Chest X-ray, AP view. Patient: 35 years old, sex M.
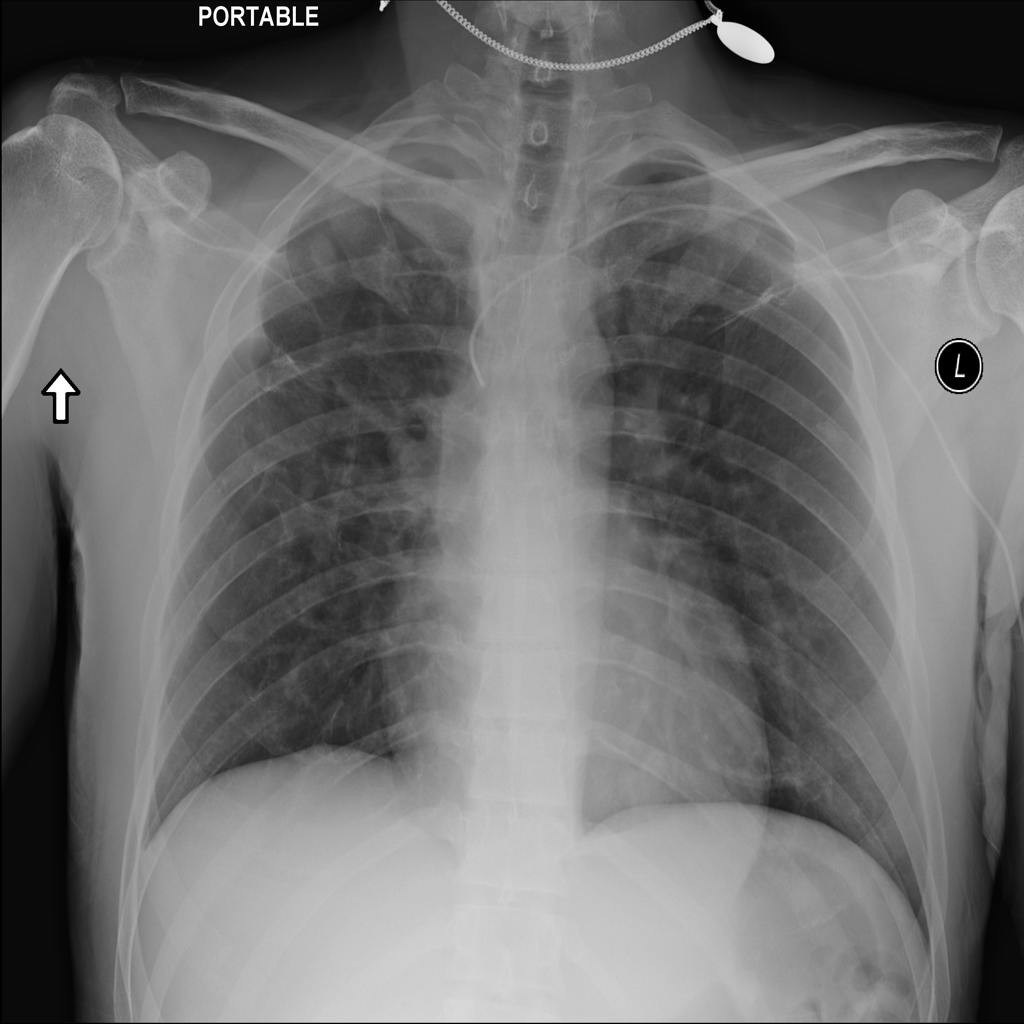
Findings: Atelectasis